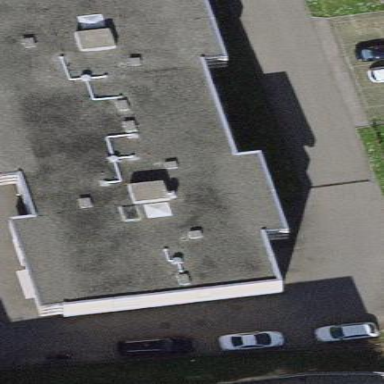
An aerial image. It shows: Flat-roofed apartment building.